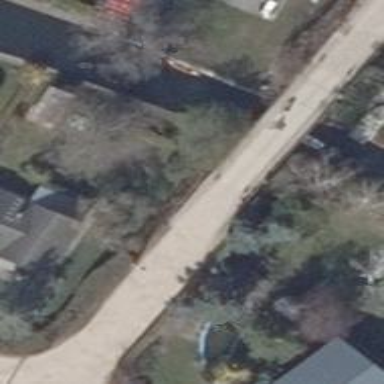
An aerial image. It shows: Bridge with beam structure.